Question: how to generate the following graph (which is generated using Excel) in R?

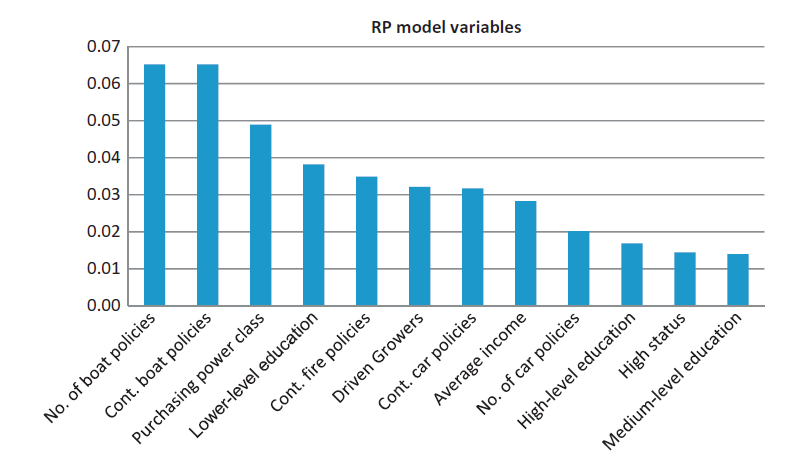
Answer: You should really provide data etc. but...
'''
require(ggplot2)
data<- data.frame(xaxis = letters[1:10], yaxis = rnorm(10))
enter code here
ggplot( data, aes(x = xaxis, y = yaxis))+
geom_bar(stat = "identity", colour = "blue", fill = "blue") +
ggtitle( "RP model variables")
'''
Check this out for more info <URL>